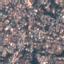
Label: Residential